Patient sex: M
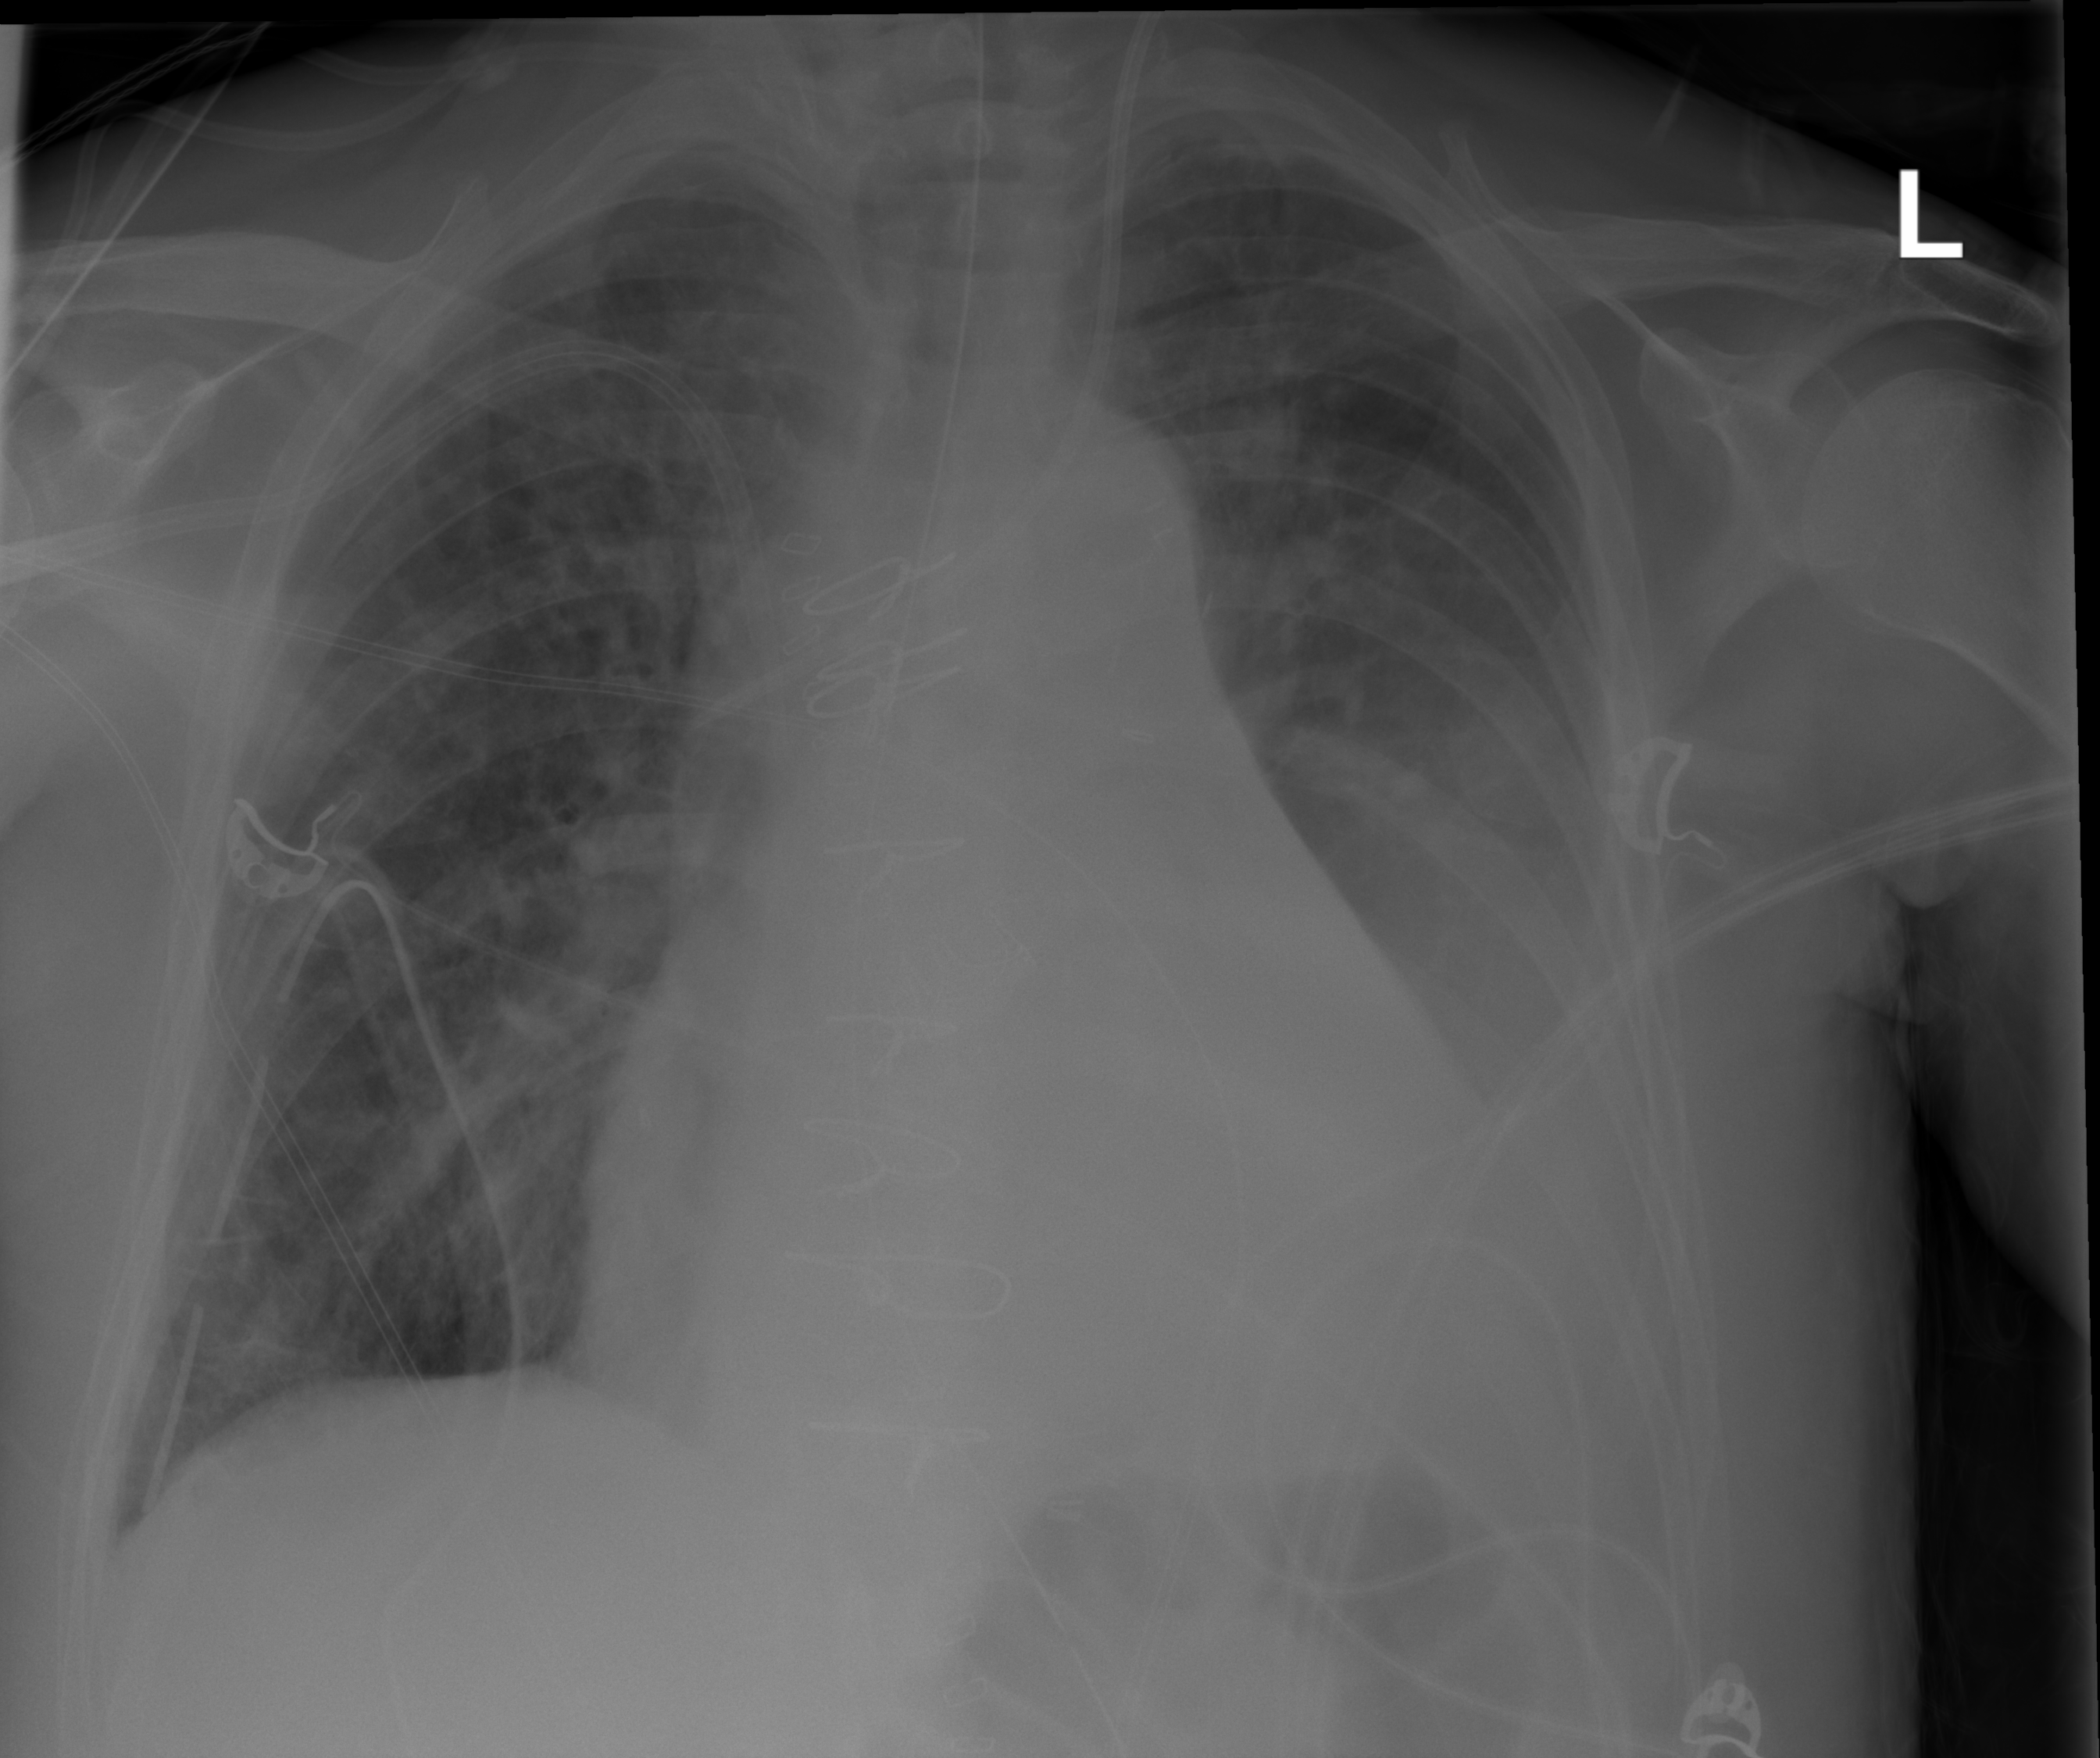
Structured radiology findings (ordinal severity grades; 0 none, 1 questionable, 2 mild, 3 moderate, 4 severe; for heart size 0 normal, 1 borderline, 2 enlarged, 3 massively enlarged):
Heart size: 2
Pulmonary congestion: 2
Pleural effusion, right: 2
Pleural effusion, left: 3
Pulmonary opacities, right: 2
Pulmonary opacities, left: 0
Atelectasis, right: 0
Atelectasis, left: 0